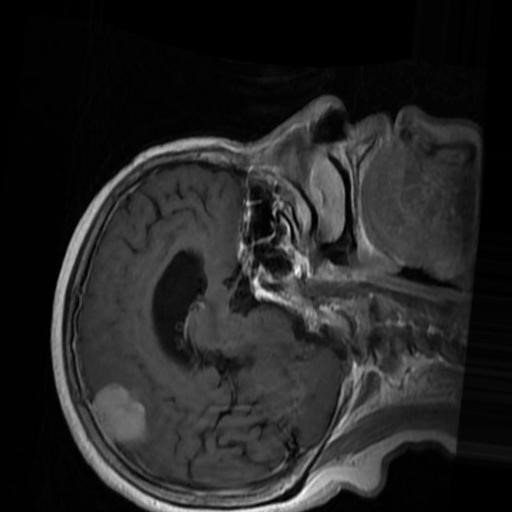
Label: brain_menin